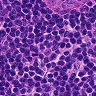
Metastatic tissue present: no